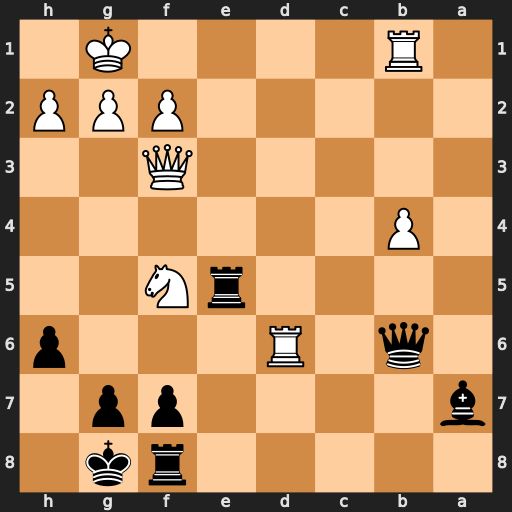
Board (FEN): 5rk1/b4pp1/1q1R3p/4rN2/1P6/5Q2/5PPP/1R4K1
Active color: b
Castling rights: -
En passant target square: -
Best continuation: Rxf5 Rxb6 Rxf3 Ra6 Bxf2+